Question: I'm new to iPhone developing. I have a screen with image, title and content:

Image has dynamic size and also all text can have any length. What I want to achievie is to fit the image exactly in screen and make all labels to be only as long as they should be.
Afterk about 5 hours of work I have:
- 'Lines=0''Preferred Width=content width'-
I have read a lot, I understand 'Content Hugging Priority' and 'Content Compression Resistance Priority'. I know differences in 'UIViewContentMode'. I know that I can manually set 'UIImage.frame=CGRectMake(...)'. Nothing works. My image is more wider than higher (lets assume that width/height = 3). If I have 'UIViewContentMode=Aspect Fit' then I will have blank space above and below the image. If set to 'Aspect fill' then image is too high and also cropped. Changing frame in code doesn't change anything in view. What I want is to have image with size that was made using 'Aspect fit', but without blank space.
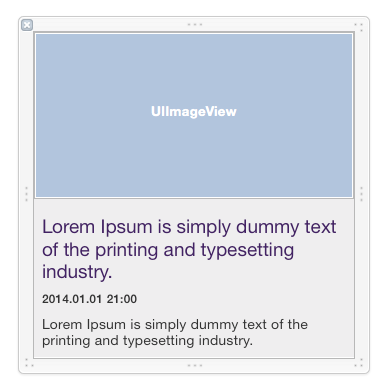
Answer: Finally I dit it. First of all, everyone writes that 'UIImageView.Frame' should be modified to shrink the image, but be aware, that if your view is 'UITableViewCell' then you should do that in 'layoutSubviews' method (remember to invoke 'super.layoutSubviews()' at the begging).
Secondly, make in IB a height constraint for your 'UIImageView' for temporary value (for example 100). You will change that constraint in 'layoutSubviews' method.
And finally: fitting image is NOT about its ratio. Set 'UIViewContentMode=Aspect Fit'. Then the case with blank top and bottom areas occurs only when the initial image is wider than screen. Calculating the proper height should also take place in 'layoutSubviews'.
Example implementation:
'''
override func layoutSubviews() {
super.layoutSubviews()
var imageWidth = (imageViewObject.image?.size.width)!
var imageHeight = (imageViewObject.image?.size.height)!
var frameWidth = UIScreen.mainScreen().bounds.width
var properHeight: CGFloat
if imageWidth > frameWidth {
var ratio = frameWidth / imageWidth
properHeight = imageHeight * ratio
}
else {
properHeight = imageHeight
}
imageHeightConstraint.constant = properHeight
imageViewObject.frame = CGRectMake(0, 0, frameWidth, properHeight)
}
'''